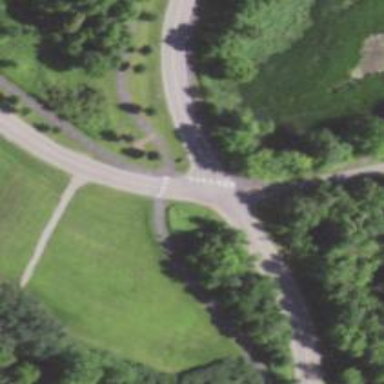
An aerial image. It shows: Asphalt footway with marked crossing.